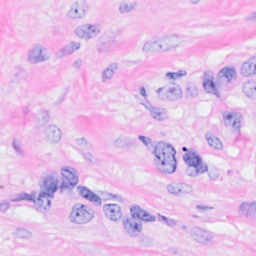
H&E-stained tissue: Breast